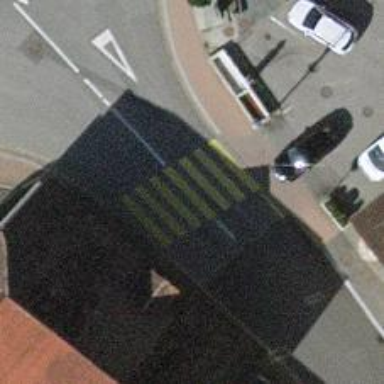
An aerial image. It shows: Uncontrolled footway crossing with markings.